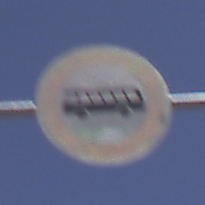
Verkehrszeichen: VerbotKraftomnibusse
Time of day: Midday
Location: Outdoor (RoadRail)
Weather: Clear
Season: NotSpecified
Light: Natural